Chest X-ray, AP view. Patient: 20 years old, sex M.
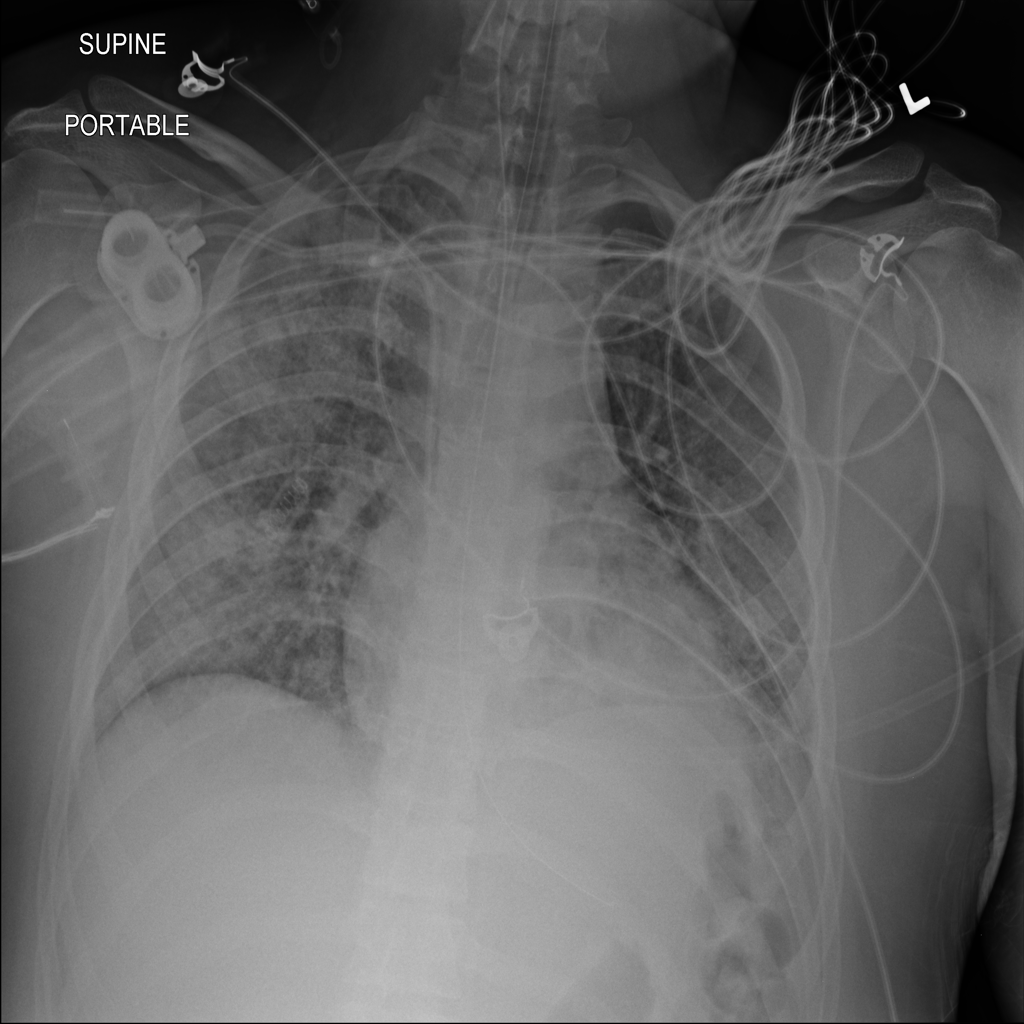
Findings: Infiltration